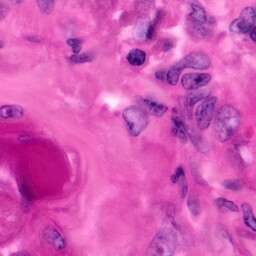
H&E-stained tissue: Pancreatic